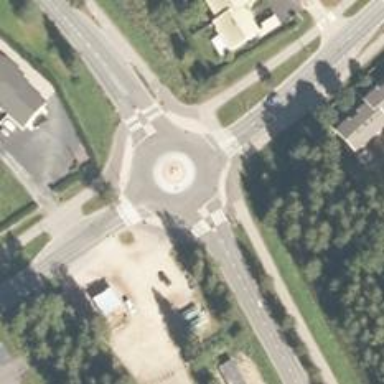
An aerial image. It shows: Tertiary road leading to roundabout.